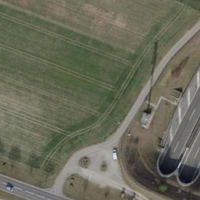
EUNIS habitat code: 57
Species observed at this site:
Tanacetum vulgare
Gomphocerippus rufus